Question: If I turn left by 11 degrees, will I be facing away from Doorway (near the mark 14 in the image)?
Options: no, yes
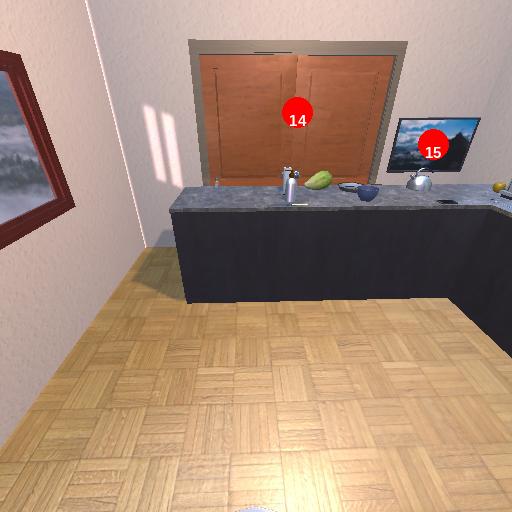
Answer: no